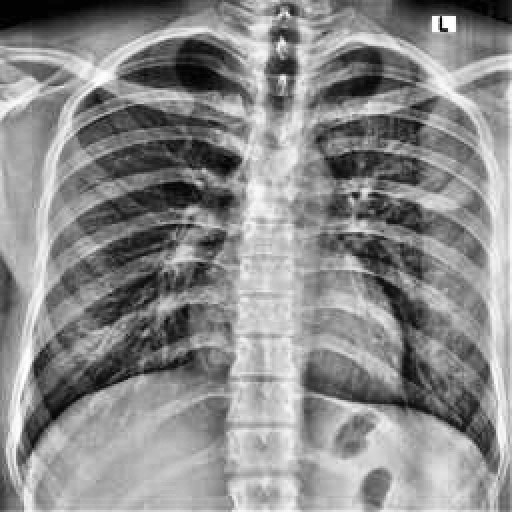
Finding: NORMAL